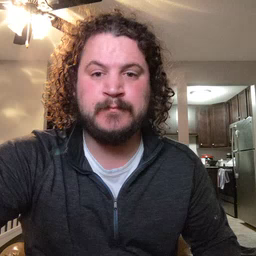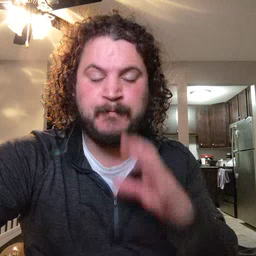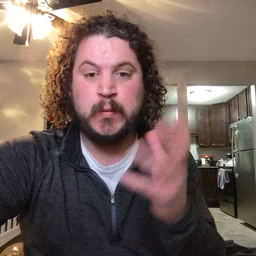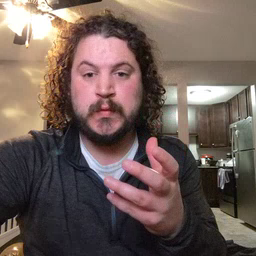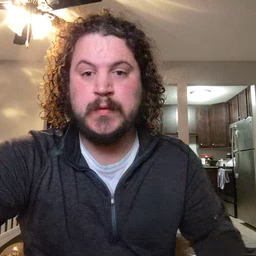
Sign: balloon